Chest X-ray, AP view. Patient: 54 years old, sex F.
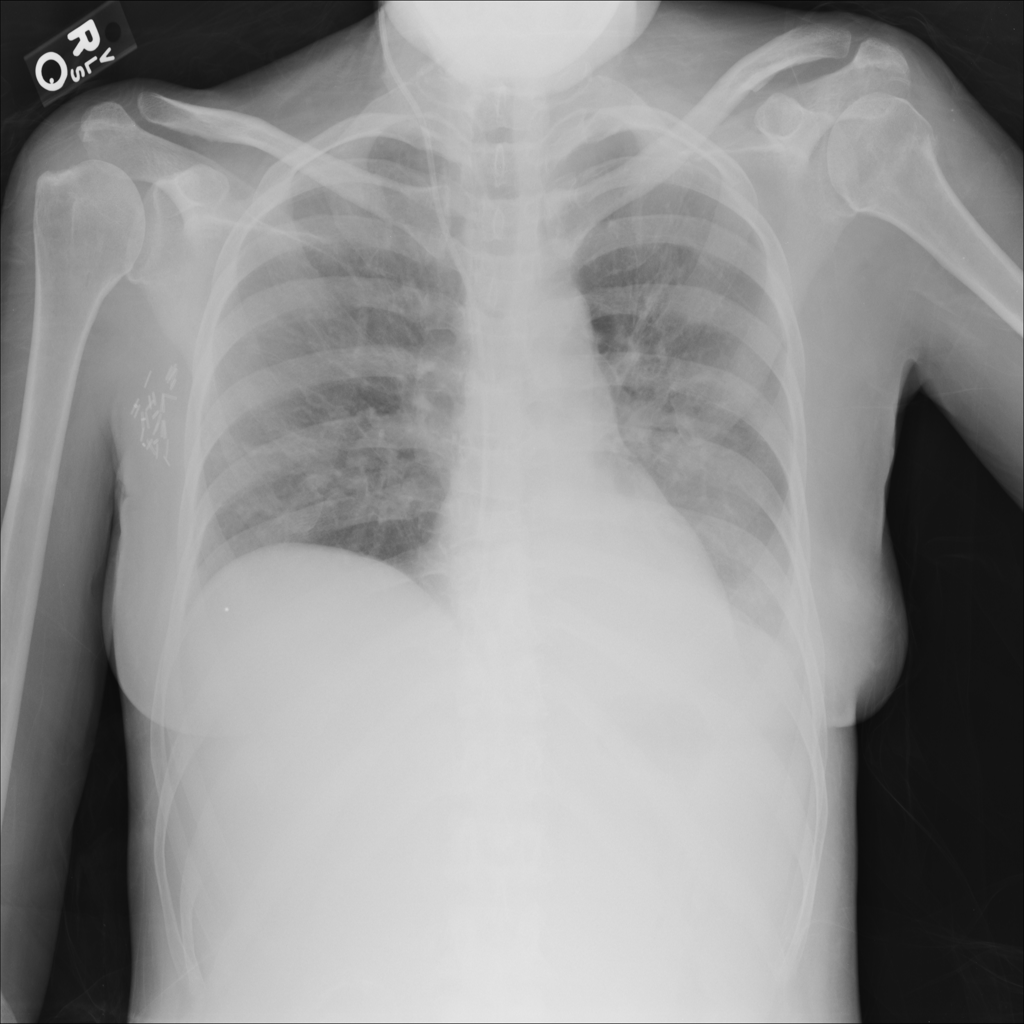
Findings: Effusion, Infiltration